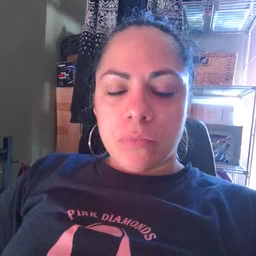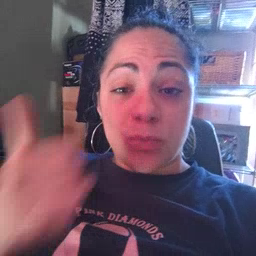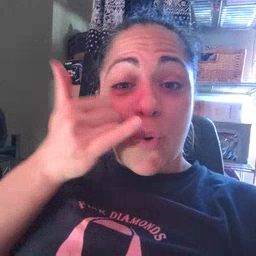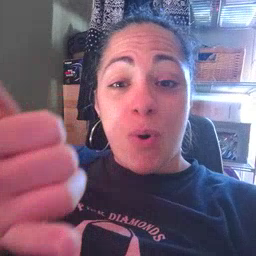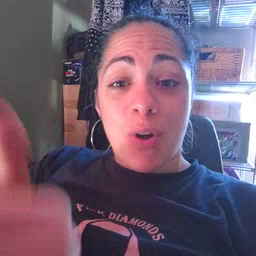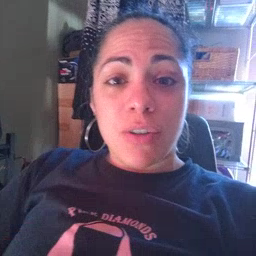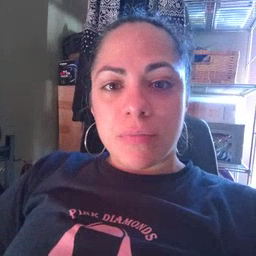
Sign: callonphone